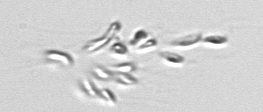
Label: Dinobryon